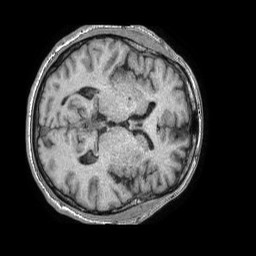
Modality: T1w
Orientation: axial
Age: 70
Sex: male
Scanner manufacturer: philips
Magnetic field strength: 1.5 T
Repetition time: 0.00764 s
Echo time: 0.003508 s